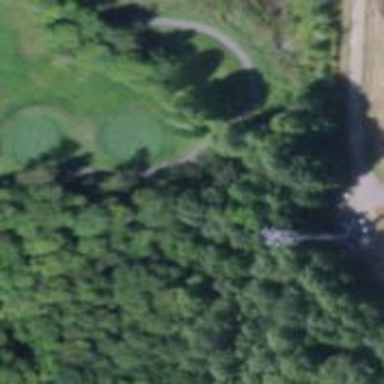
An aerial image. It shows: Grass area designated as golf tee.